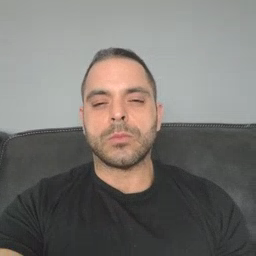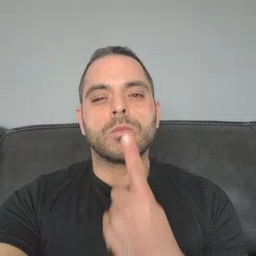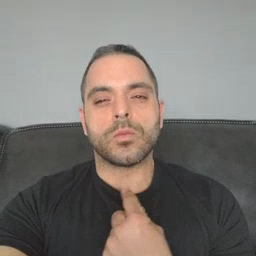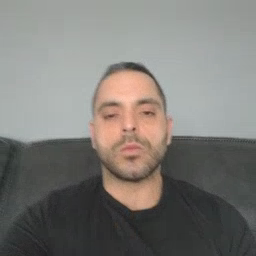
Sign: red